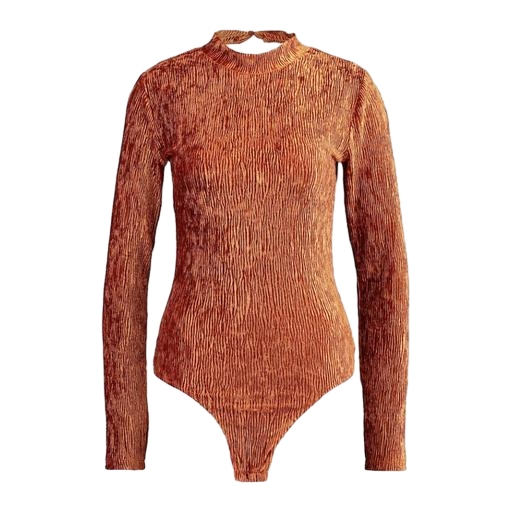
multicolor vero moda rust high neck blouse, brown femme long-sleeve top, multicolor bodysuit, white background